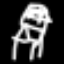
Label: chair